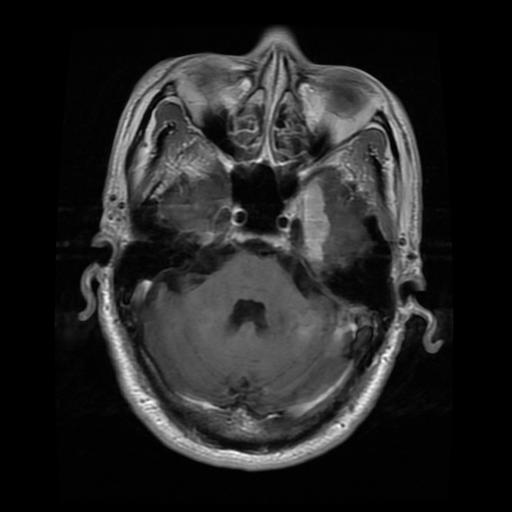
Label: meningioma